Question: I want to change the 'return' key of iphone virtual key to a completely customized name such as "Continue" instead of "Done". Can we do it? If yes then how? Can I remove the smily button which is marked in red rectangle.

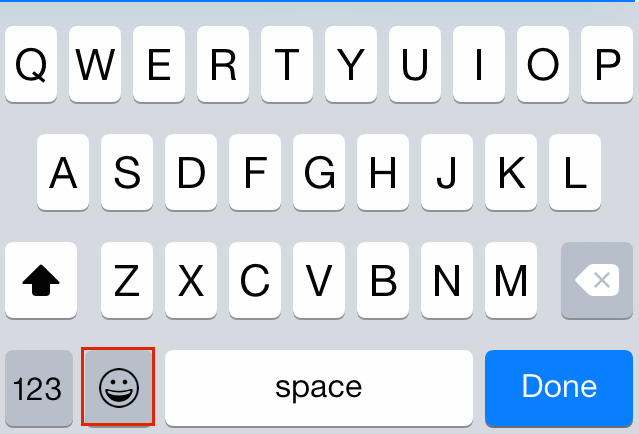
Answer: You can't edit the keys like you want in your question. You can choose from some different types of Button-styles for your return-key but you can't change the text of it or remove keys. This keyboard is given and can't be changed.
If you want to do such kind of changes you will need to create your own <URL>.